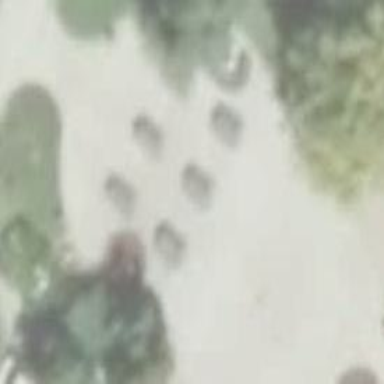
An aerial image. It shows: Picnic table located in leisure land area.